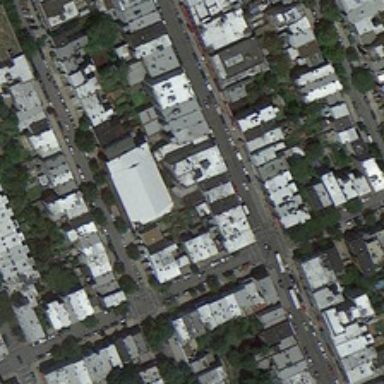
Many buildings and green trees are in a dense residential area .